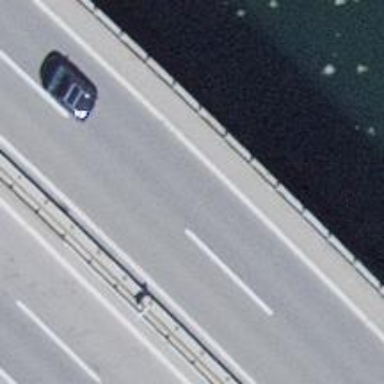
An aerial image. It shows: Viaduct bridge on motorway.